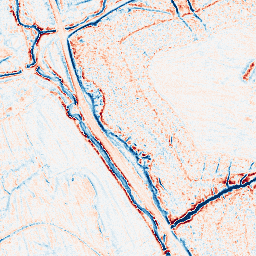
Category: edge_preserving
Decomposition family: anisotropic_diffusion
Decomposition parameters: iterations: 10
kappa: 100
gamma: 0.15
Upsampling method: lanczos
Upsampling parameters: scale: 8
Upsampling scale: 8